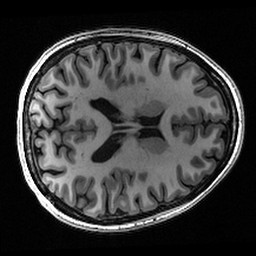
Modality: T1w
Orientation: axial
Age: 22
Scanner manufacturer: siemens
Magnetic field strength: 3 T
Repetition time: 2.4 s
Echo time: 0.00224 s